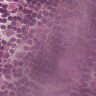
Metastatic tissue present: no